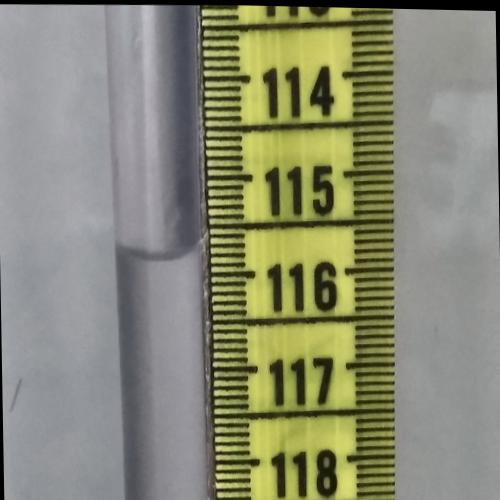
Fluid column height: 115.8 cm